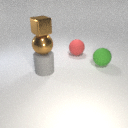
large gray rubber cylinder below large brown metal sphere